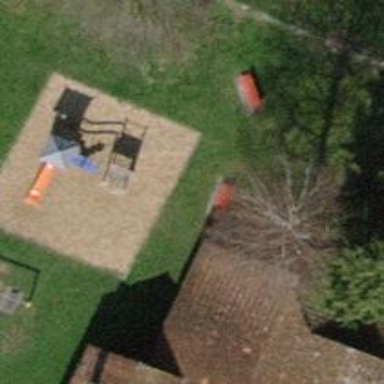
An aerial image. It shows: Red bench.